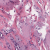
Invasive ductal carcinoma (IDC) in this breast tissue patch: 1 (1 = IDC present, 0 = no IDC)